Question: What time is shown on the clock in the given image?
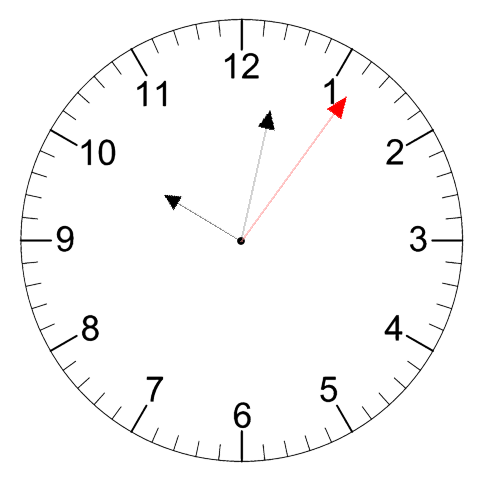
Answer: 10:02:06